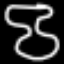
Label: hourglass